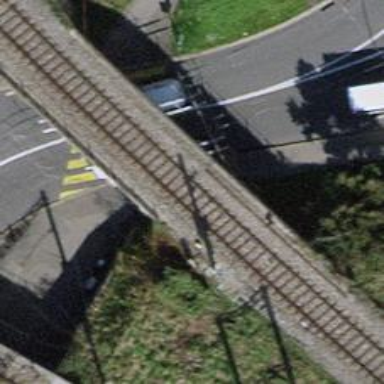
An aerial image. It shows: Railway bridge with electrified tracks and single rail.